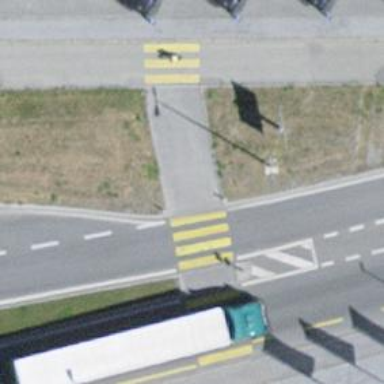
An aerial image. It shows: Uncontrolled zebra crossing on the road.